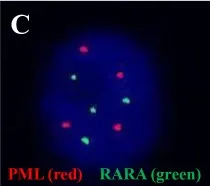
(C) FISH results of BM cells.
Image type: pathology (fish)